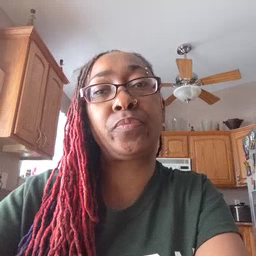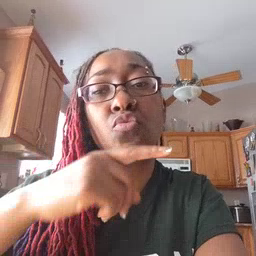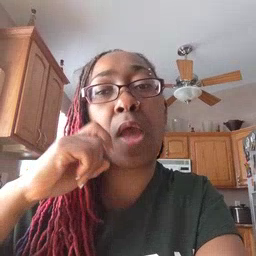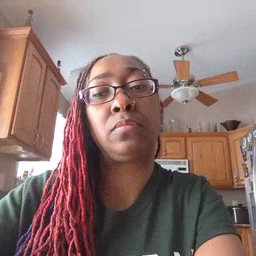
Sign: dry